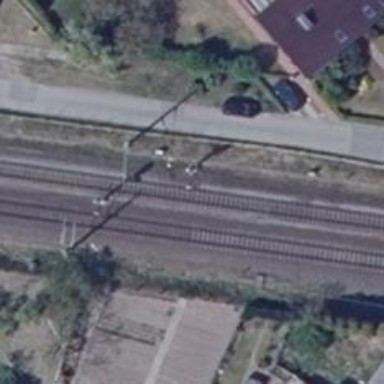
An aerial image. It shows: Railway signal.